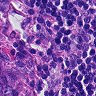
Metastatic tissue present: yes